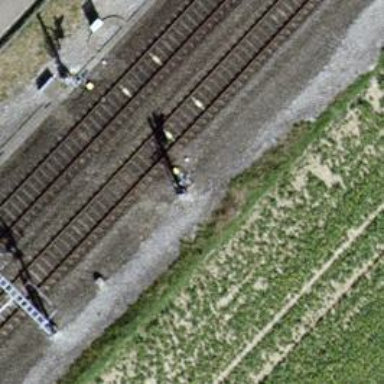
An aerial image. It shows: Railway signal.